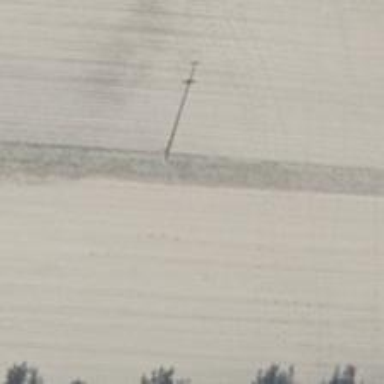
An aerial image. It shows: Power pole.